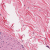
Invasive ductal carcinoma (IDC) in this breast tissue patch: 0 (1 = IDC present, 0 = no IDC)